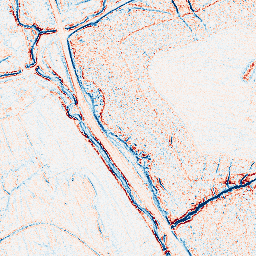
Category: edge_preserving
Decomposition family: anisotropic_diffusion
Decomposition parameters: iterations: 10
kappa: 100
gamma: 0.05
Upsampling method: cubic_catmull_rom
Upsampling parameters: scale: 4
Upsampling scale: 4